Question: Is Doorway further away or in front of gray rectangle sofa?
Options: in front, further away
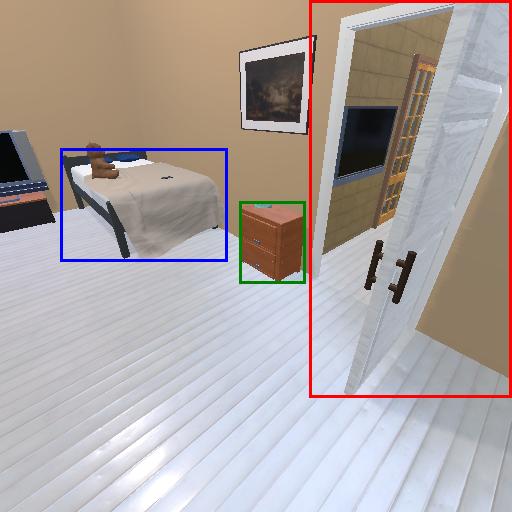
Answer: in front